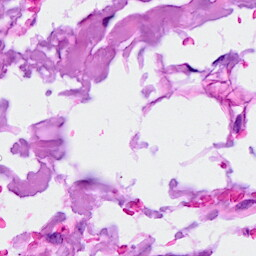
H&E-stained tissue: Breast